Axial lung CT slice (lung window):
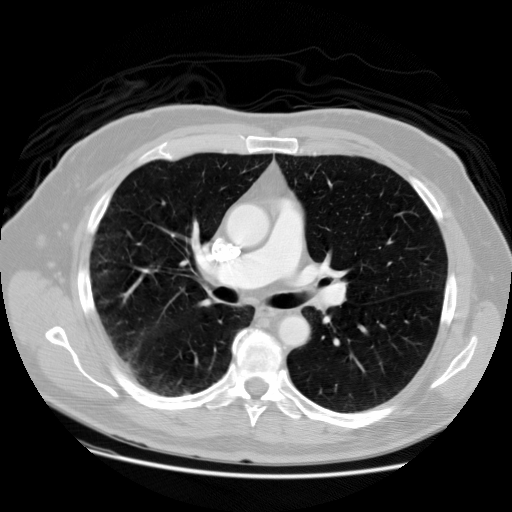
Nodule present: no